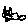
Label: cat